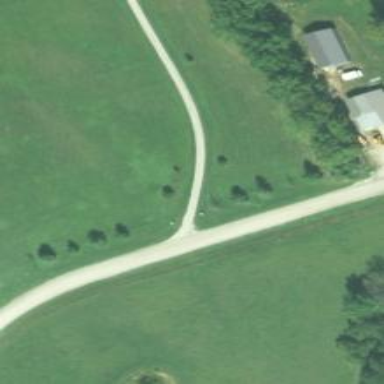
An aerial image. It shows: Driveway leading to service road.